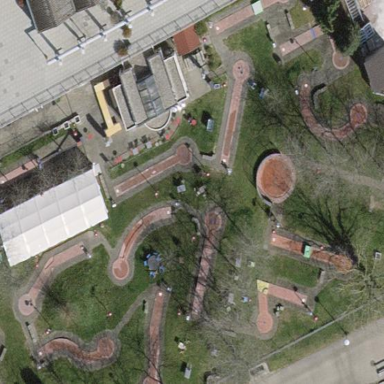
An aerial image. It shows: Miniature golf course.